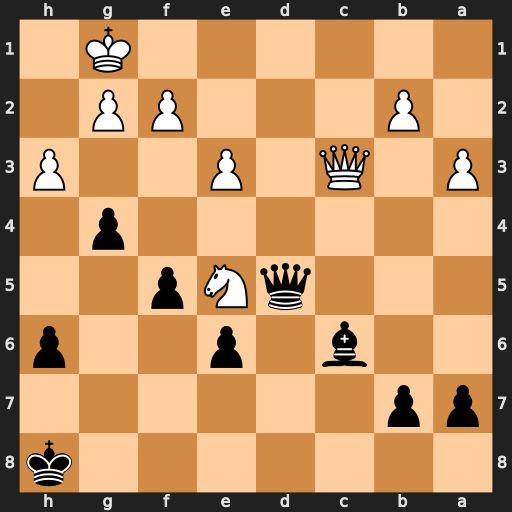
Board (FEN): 7k/pp6/2b1p2p/3qNp2/6p1/P1Q1P2P/1P3PP1/6K1
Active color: b
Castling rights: -
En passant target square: -
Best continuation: Qxg2#